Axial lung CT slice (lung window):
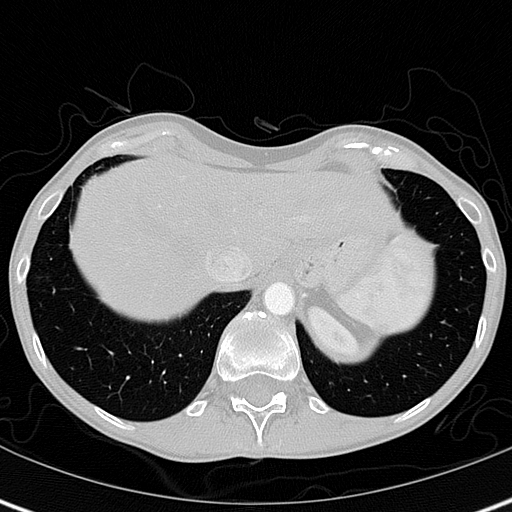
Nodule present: no